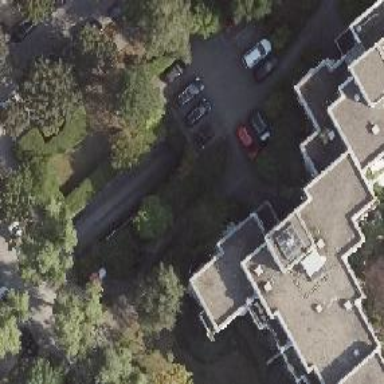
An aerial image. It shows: Parking entrance.